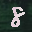
Label: 8